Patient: sex M, age 64
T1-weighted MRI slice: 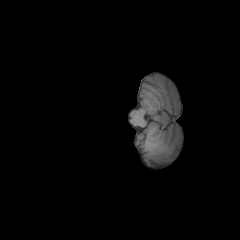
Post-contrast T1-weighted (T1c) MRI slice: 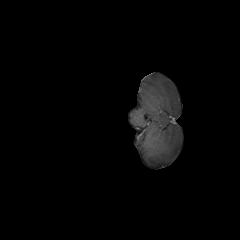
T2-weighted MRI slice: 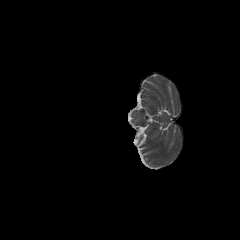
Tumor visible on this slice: no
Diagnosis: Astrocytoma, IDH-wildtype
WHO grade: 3